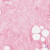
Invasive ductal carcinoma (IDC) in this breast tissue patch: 0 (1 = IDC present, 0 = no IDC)